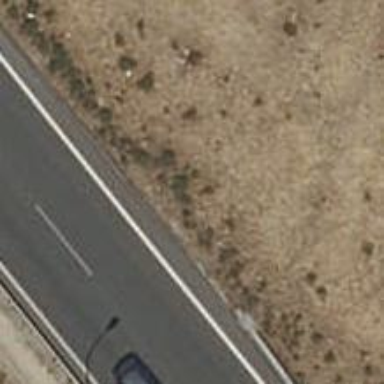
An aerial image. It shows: Motorway link.